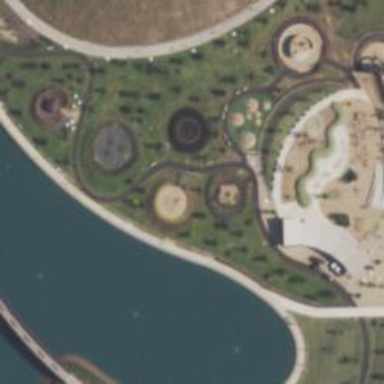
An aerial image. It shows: Fitness station in leisure land area.